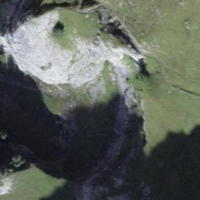
EUNIS habitat code: 23
Species observed at this site:
Pimpinella major
Astrantia major